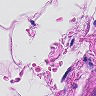
Metastatic tissue present: no